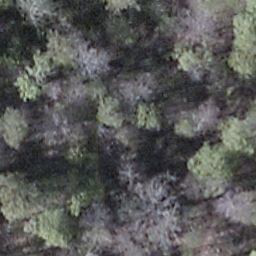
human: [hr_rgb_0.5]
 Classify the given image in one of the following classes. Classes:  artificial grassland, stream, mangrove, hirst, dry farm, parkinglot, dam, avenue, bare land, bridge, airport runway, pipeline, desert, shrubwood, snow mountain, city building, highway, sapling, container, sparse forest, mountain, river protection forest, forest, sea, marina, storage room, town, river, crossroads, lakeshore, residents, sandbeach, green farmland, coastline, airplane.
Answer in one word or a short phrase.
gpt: shrubwood